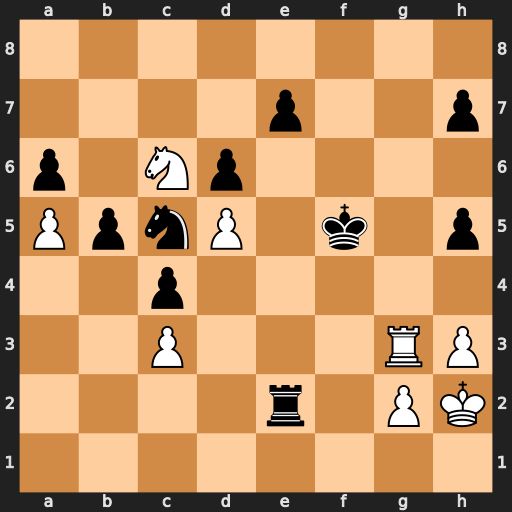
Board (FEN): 8/4p2p/p1Np4/PpnP1k1p/2p5/2P3RP/4r1PK/8
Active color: w
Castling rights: -
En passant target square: -
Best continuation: Nd4+ Ke5 Nxe2